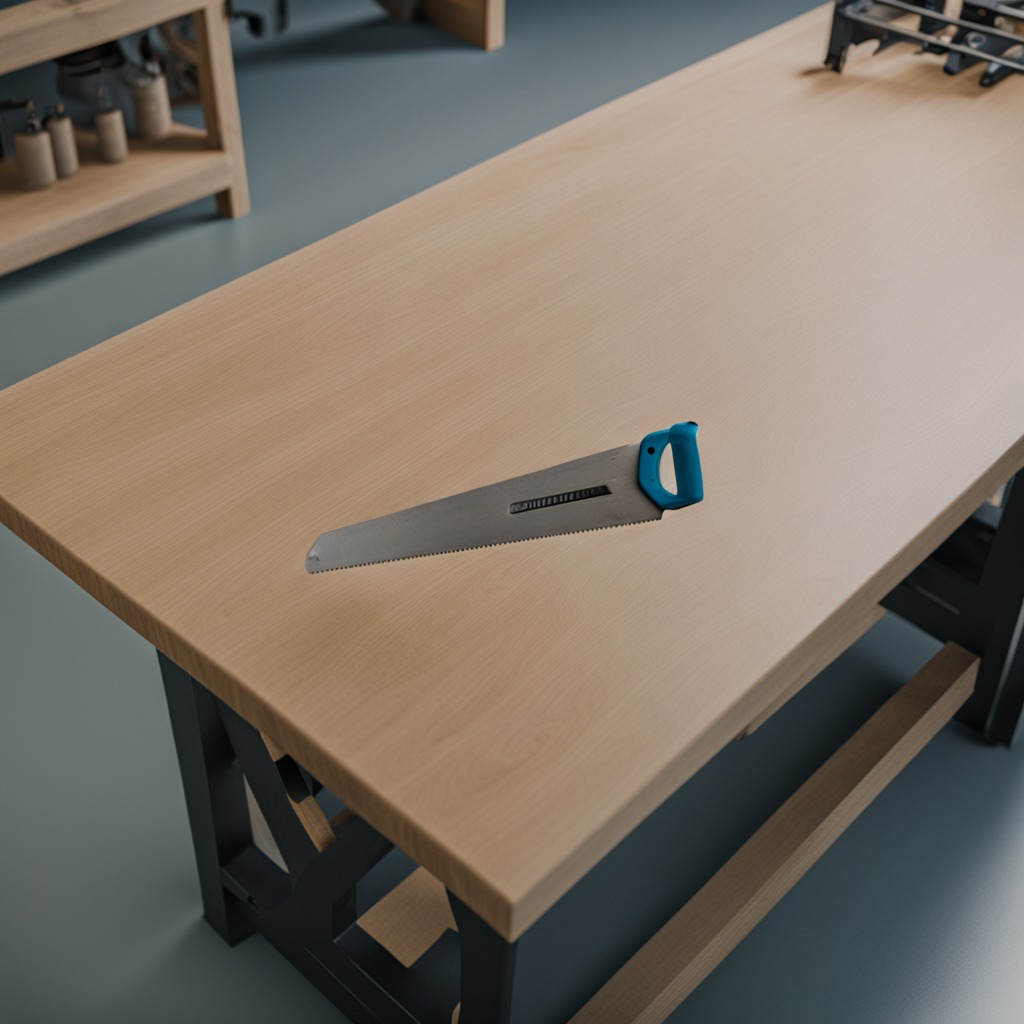
A metal saw lies on the workbench inside a coastal fishing gear workshop.